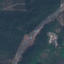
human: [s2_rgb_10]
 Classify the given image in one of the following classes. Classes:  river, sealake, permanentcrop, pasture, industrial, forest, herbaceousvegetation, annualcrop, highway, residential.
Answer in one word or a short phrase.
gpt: Highway